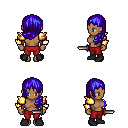
a pixel art fantasy rpg character, female body template, human, dark skin, gold arm armor, red pants, blue left-swept hairstyle, black shoes, dagger, four views (front, back, left, right), 2x2 character sprite sheet, small pixel art, hard edges, no anti-aliasing